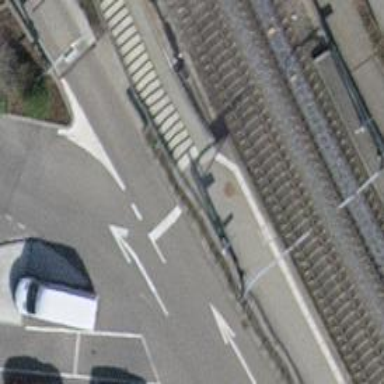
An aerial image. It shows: Concrete steps along the road made of concrete plates.